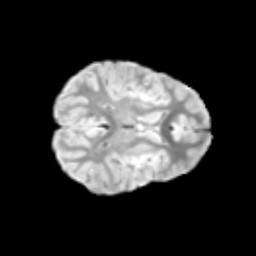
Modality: T2w
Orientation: axial
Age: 9
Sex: female
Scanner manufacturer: siemens
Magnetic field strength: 3 T
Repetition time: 3.8 s
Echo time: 0.07 s